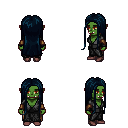
a pixel art fantasy rpg character, female body template, orc, green skin, gray robe, robe skirt, raven extra-long hairstyle, cloth bracers, maroon shoes, four views (front, back, left, right), 2x2 character sprite sheet, small pixel art, hard edges, no anti-aliasing